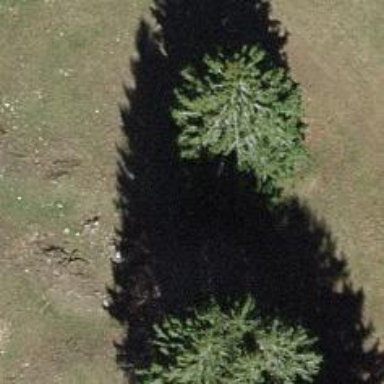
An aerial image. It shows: Evergreen needle-leaved tree typically found in agricultural areas.